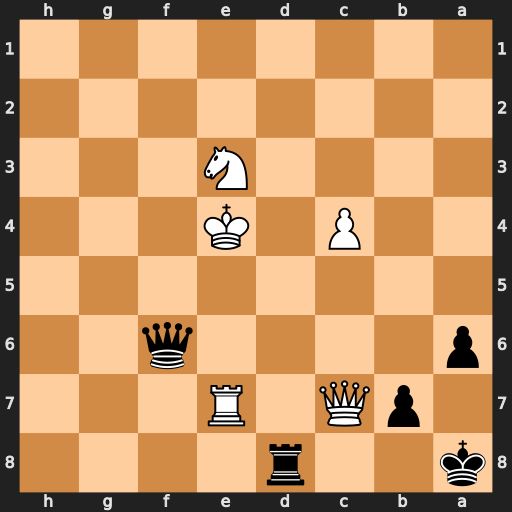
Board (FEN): k2r4/1pQ1R3/p4q2/8/2P1K3/4N3/8/8
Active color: b
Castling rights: -
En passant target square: -
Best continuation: Rd4#